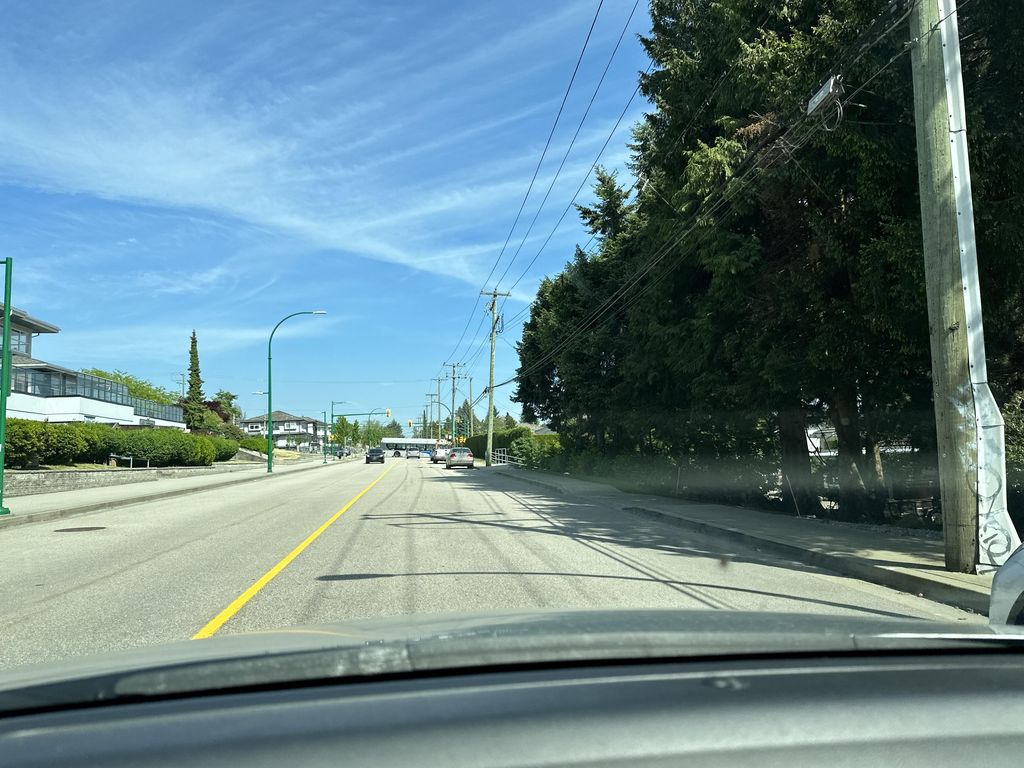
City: vancouver